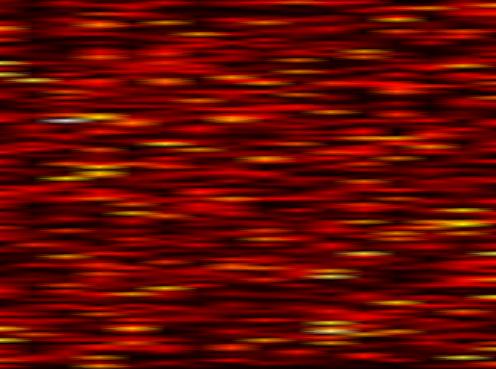
Label: FOFDM